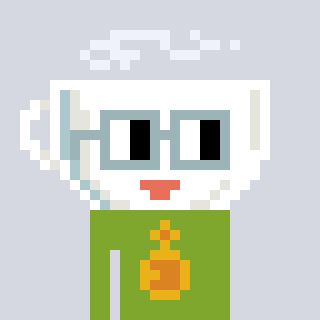
a pixel art character with square dark gray glasses, a mug-shaped head and a slimegreen-colored body on a cool background